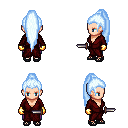
a pixel art fantasy rpg character, female body template, human, light skin, red robe, magenta pants, white cyan extra-long topknot hairstyle, gold gloves, ghillies, dagger, four views (front, back, left, right), 2x2 character sprite sheet, small pixel art, hard edges, no anti-aliasing